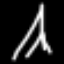
Label: The Eiffel Tower